Field crop: maize
Growth stage: 2
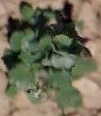
Species: chenopodium